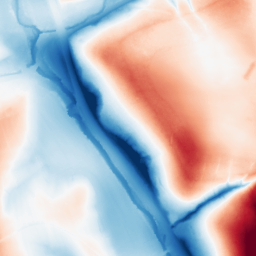
Category: classical
Decomposition family: gaussian_anisotropic
Decomposition parameters: sigma_x: 50
sigma_y: 10
Upsampling method: bicubic_3x
Upsampling parameters: scale: 3
Upsampling scale: 3